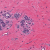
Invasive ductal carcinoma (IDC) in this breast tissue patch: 0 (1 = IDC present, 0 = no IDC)